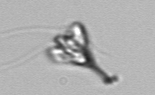
Label: Pyramimonas_longicauda